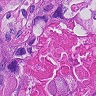
Metastatic tissue present: yes